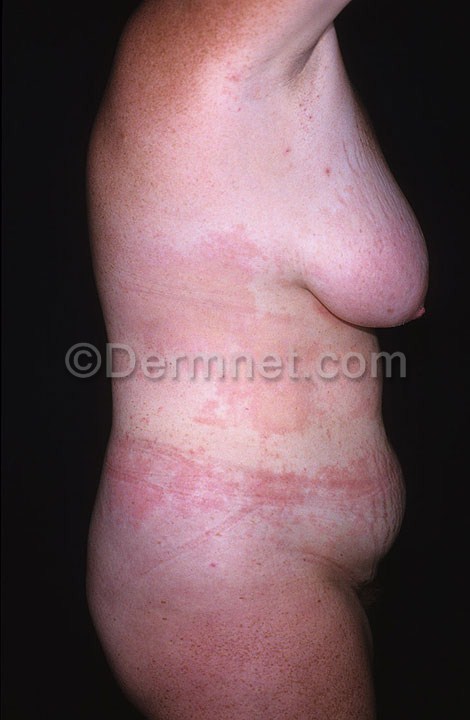
Disease: Urticaria Hives